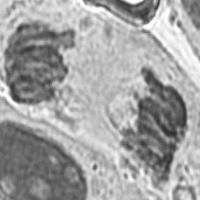
Label: telophase